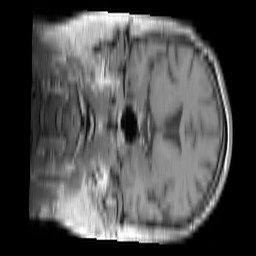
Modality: T1w
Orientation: coronal
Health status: ill
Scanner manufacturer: siemens
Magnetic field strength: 3 T
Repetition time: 0.44 s
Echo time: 0.00266 s